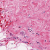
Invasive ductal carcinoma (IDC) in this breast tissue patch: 0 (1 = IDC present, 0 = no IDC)